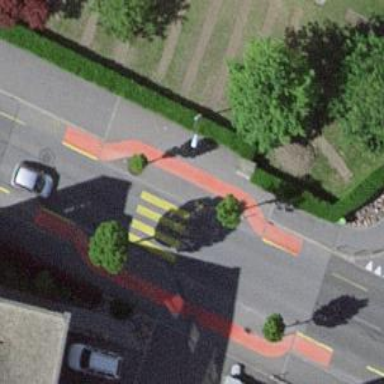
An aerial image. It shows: Marked zebra crossing with traffic calming choker.